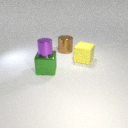
large brown metal cylinder behind large green metal cube